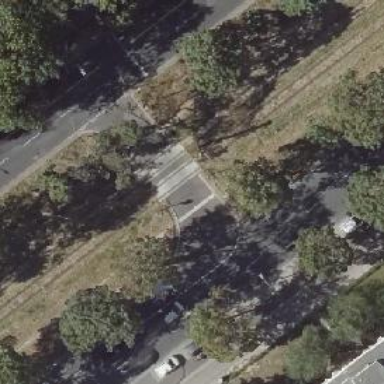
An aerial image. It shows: Road with traffic signals.